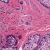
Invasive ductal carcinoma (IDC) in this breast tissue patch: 0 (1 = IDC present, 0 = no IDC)